Question: I've been trying to convert all ip addresses (both IPv4 and IPv6) to decimal format (ip number), store those numbers in the database which already contains ip ranges and get country location based on user's IP. Although this can be done easily for IPv4 addresses, I run into a stone wall when it comes to IPv6 ones.
say the fallowing IP should be converted to decimal
2a03:29ff:ffff:ffff:ffff:ffff:ffff:ffff
I tested it through some online services (that convert IPv6 to decimal) simply to check the consistency, namely what my final result should look like.
<URL>
<URL>
both returned the same number - 55844004574745424515003293805316145151
now within my coldfusion code I first removed : from the IP to get hex format and then tried to convert it to decimal with this
'''
<cfset ipv6='2a0329ffffffffffffffffffffffffff'>
<cfoutput>#inputBaseN(ipv6, 16)#</cfoutput>
'''
resulting in error msg

is it possible to achieve this? what do you think about my approach for handling this sort of thing? is there a better way to get country location based on IP? note: do not want to rely on any online service!!
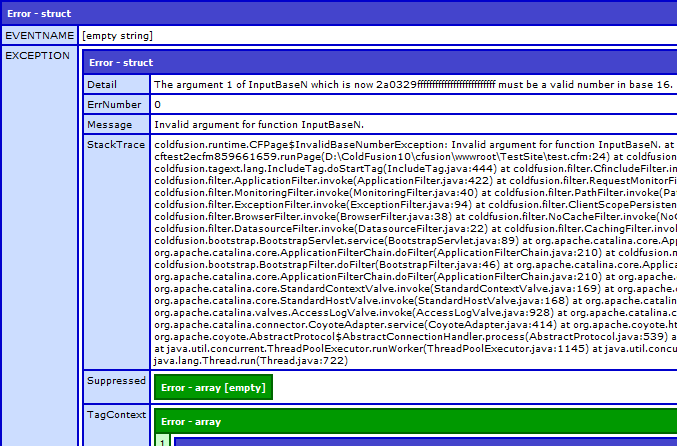
Answer: InputBaseN is trying to convert to an Integer, and that value is too big for the <URL>, hence why the error is claiming it is not a valid number.
<URL>
The solution is to create a <URL>, which doesn't have a max value, and convert from your base 16 string like so:
'''
BigInt = createObject("java","java.math.BigInteger").init( ipv6 , 16 ).toString()
'''